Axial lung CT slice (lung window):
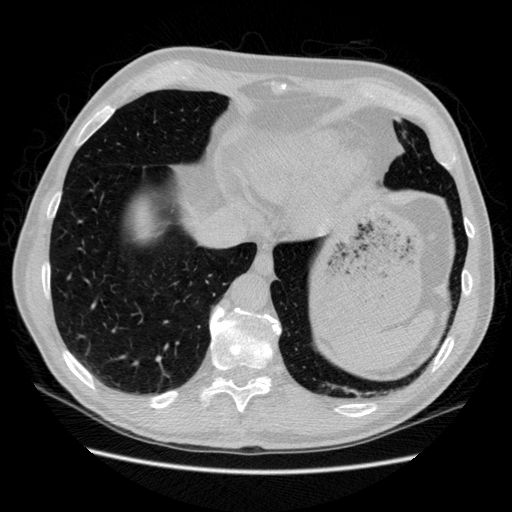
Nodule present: no